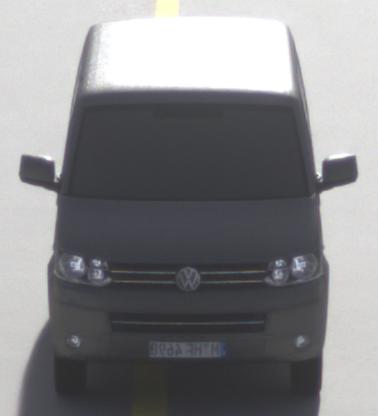
Make: VW Commercial Vehicles (Nutzfahrzeuge)
Model: T5 Multivan 2.0
Detailed model: T5 Multivan
Model produced from: 2009/09
Model produced until: 2013/06
Doors: 4
Color: gray
Road condition: dry road
Daytime: morning or afternoon
Contrast: high contrast